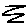
Label: zigzag